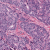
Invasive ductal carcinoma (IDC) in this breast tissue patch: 1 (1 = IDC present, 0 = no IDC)